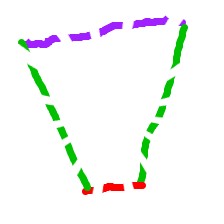
Shape: trapezoid